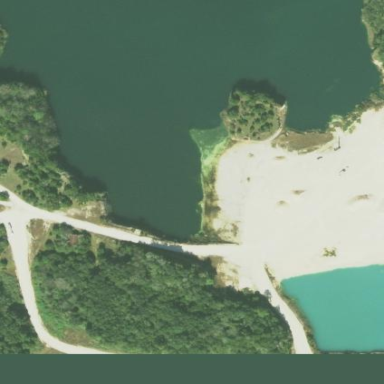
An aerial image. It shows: Quarry area.